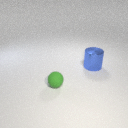
large blue metal cylinder to the right of small green rubber sphere